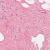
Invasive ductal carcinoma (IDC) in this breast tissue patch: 0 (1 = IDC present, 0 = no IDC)